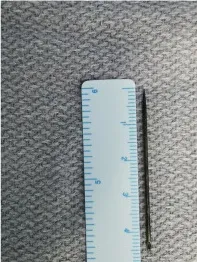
Operative images. The needle was measured approximately 45 mm in length (F).
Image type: radiology (x_ray)